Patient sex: M
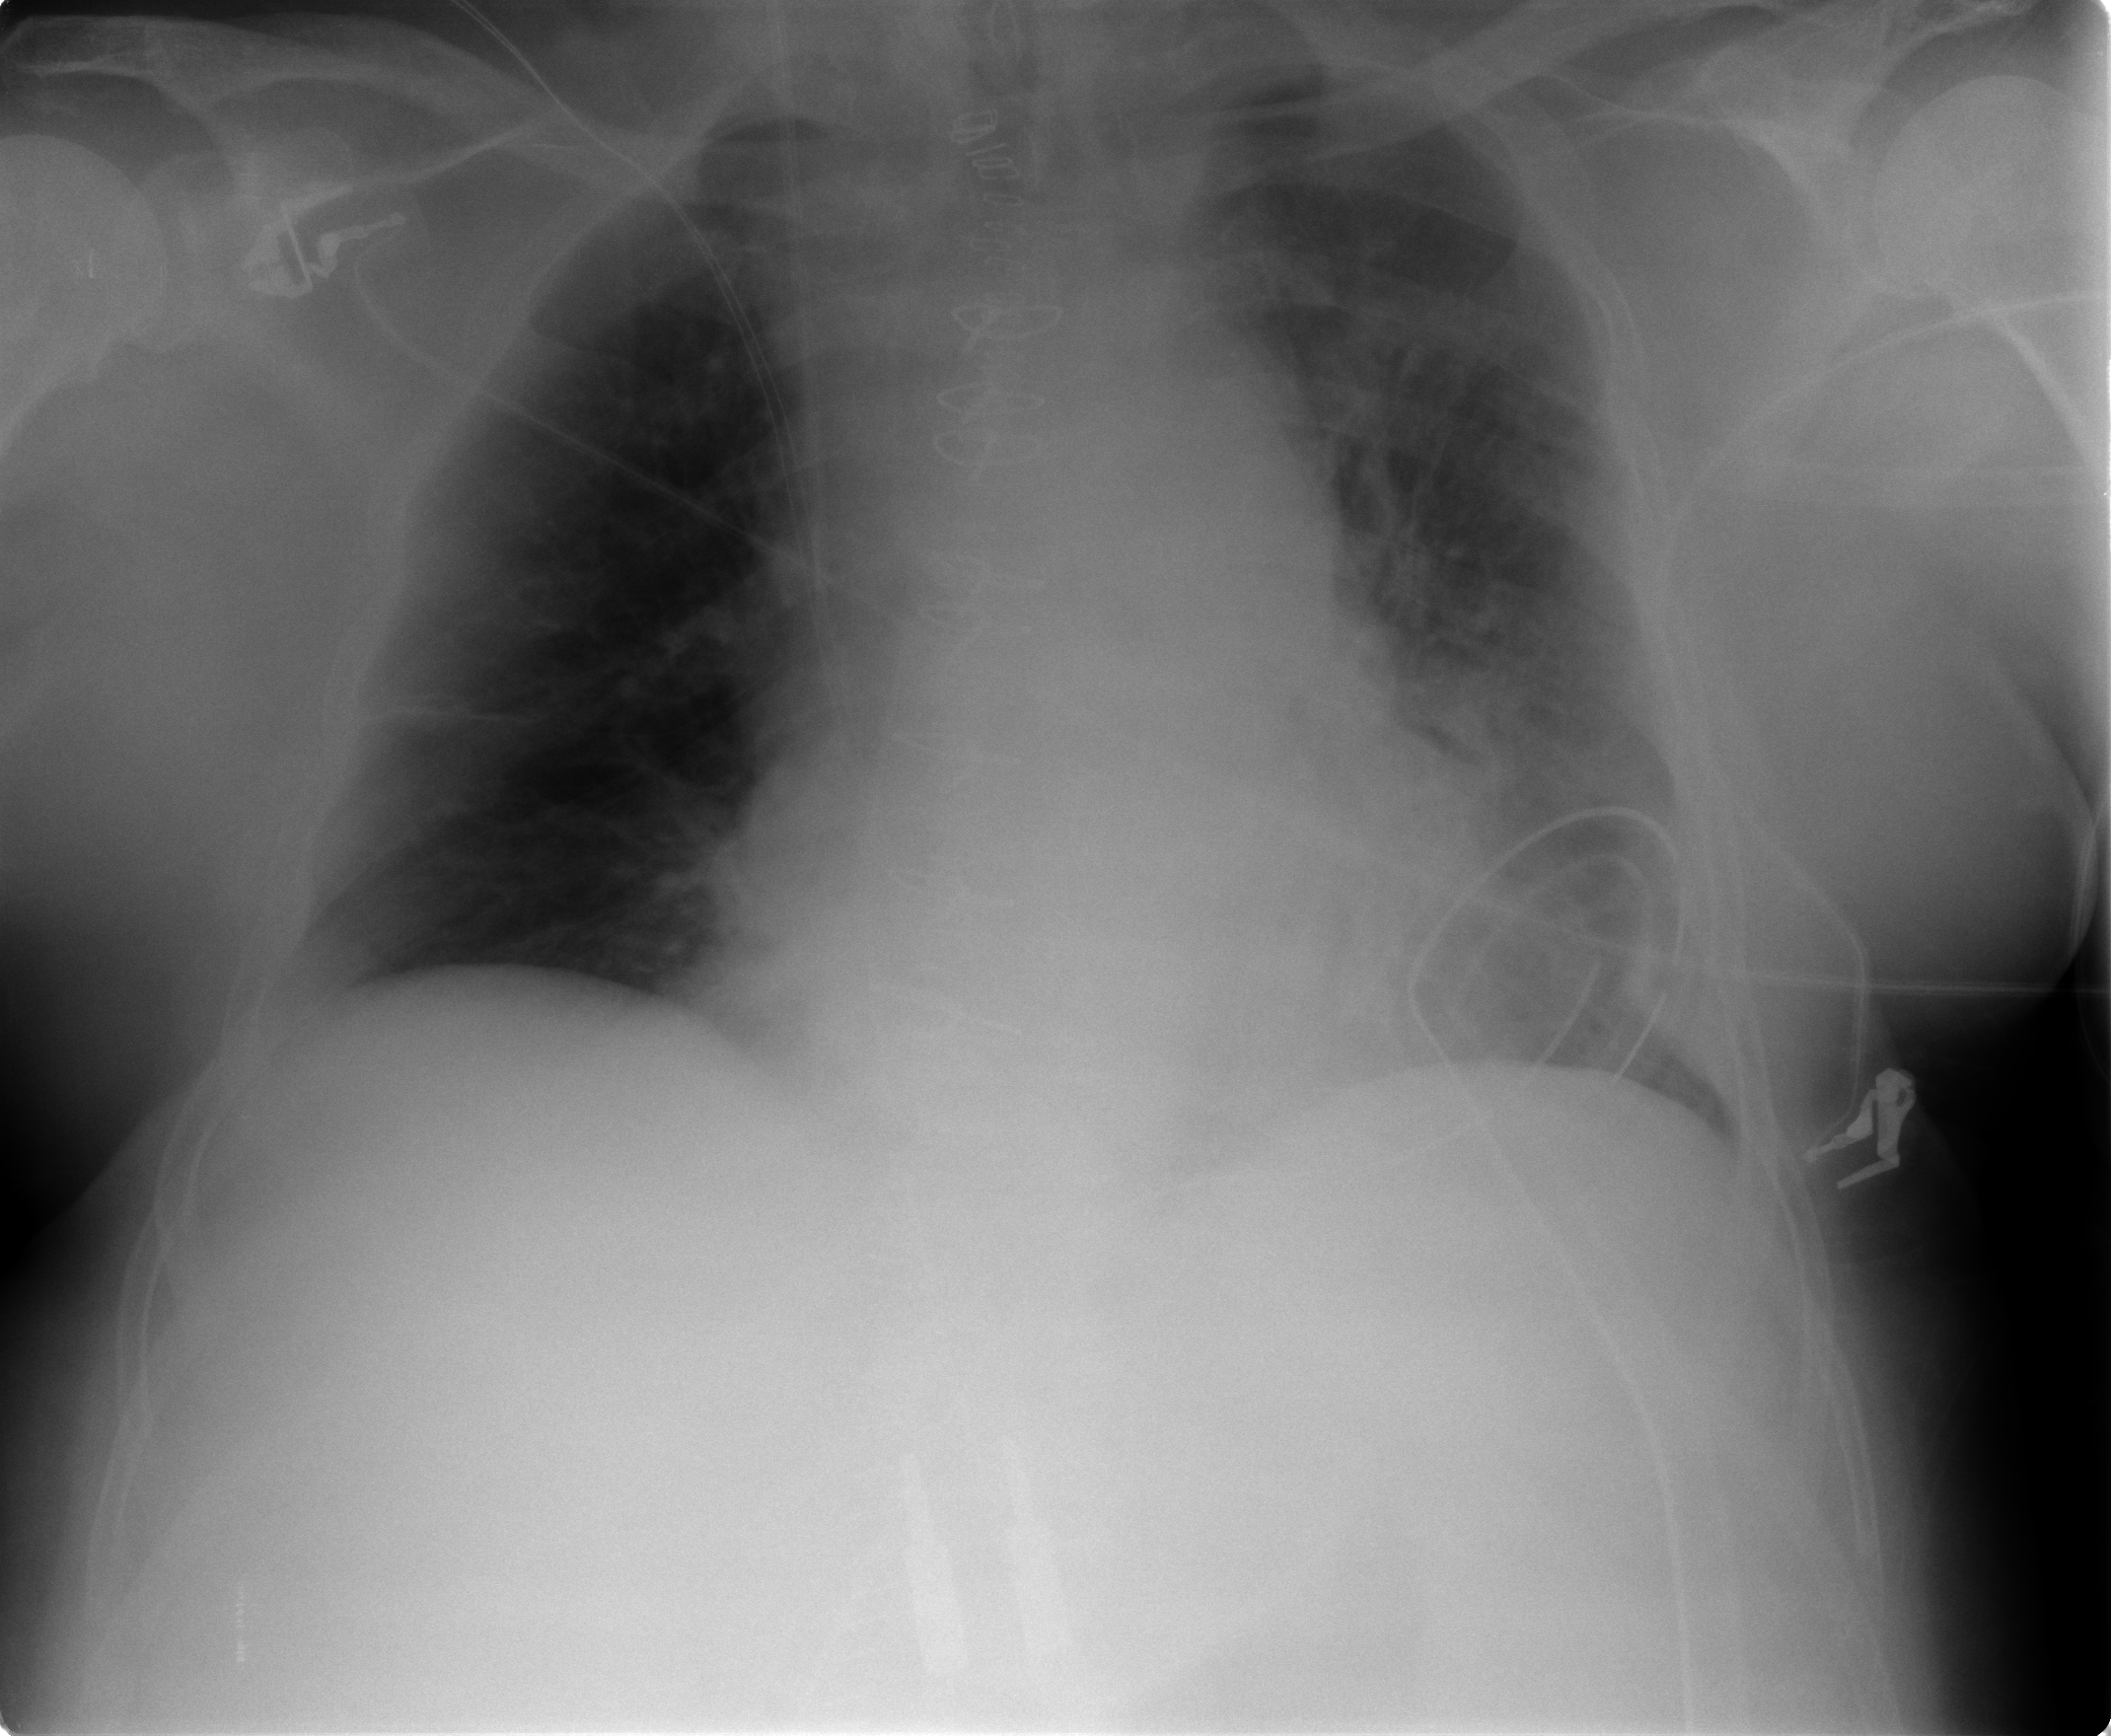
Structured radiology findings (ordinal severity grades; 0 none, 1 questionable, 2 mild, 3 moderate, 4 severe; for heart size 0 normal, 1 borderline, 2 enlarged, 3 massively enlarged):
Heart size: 2
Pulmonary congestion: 2
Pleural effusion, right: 0
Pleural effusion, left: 1
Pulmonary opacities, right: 0
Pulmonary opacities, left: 2
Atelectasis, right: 1
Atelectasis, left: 3